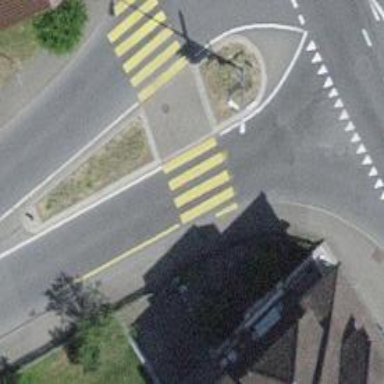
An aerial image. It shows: Uncontrolled zebra crossing with marked island on the road.